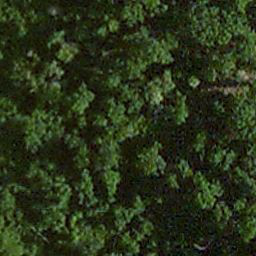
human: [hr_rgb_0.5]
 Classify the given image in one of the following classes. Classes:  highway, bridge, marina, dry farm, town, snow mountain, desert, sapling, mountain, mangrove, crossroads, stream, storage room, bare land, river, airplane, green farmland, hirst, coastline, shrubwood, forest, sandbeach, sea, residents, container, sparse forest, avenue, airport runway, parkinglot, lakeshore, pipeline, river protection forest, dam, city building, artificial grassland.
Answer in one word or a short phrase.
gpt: forest